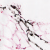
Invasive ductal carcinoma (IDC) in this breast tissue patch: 0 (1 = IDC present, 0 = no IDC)